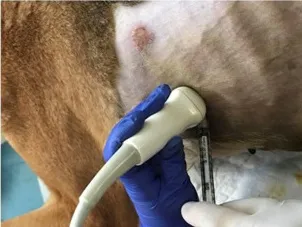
Lipoaspirate collection and ultrasound-guided intrathoracic treatment with MFATPTX. (A) Lipoaspirate collection from the dog's lumbar flanks.
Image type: medical_photograph (skin_photograph)